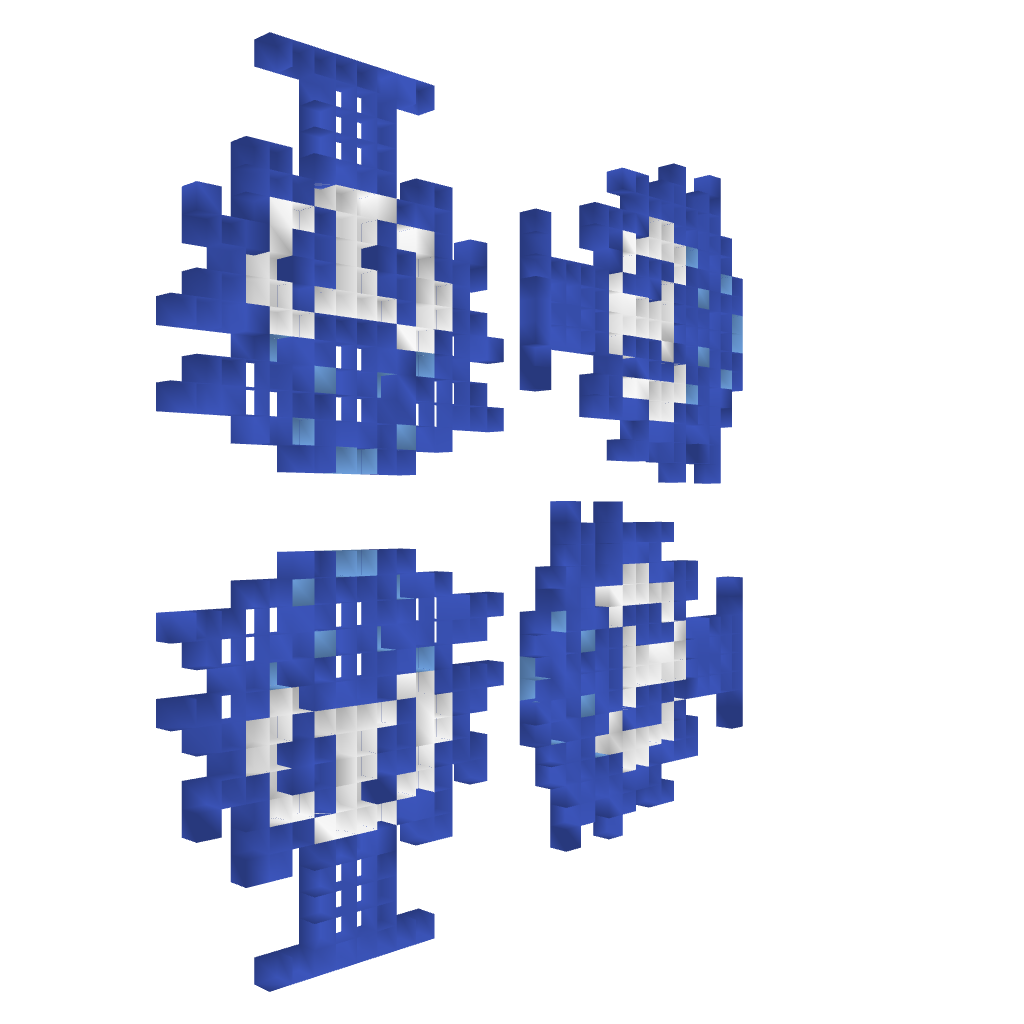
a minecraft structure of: Zelda/NES-Blue Octorok 4 high quality